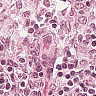
Metastatic tissue present: no